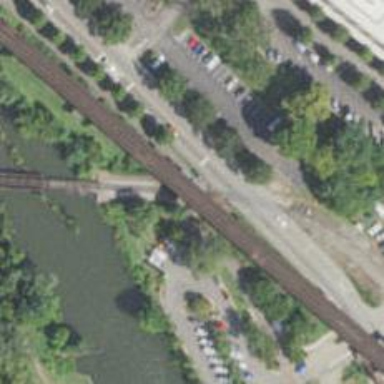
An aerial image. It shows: Railway crossing.